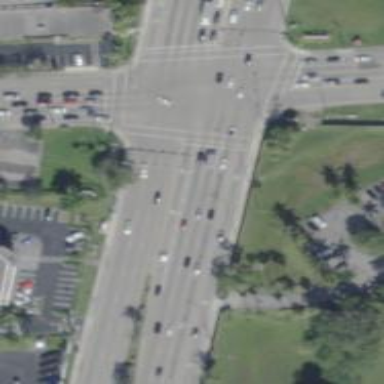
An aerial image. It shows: Marked crossing on the road.